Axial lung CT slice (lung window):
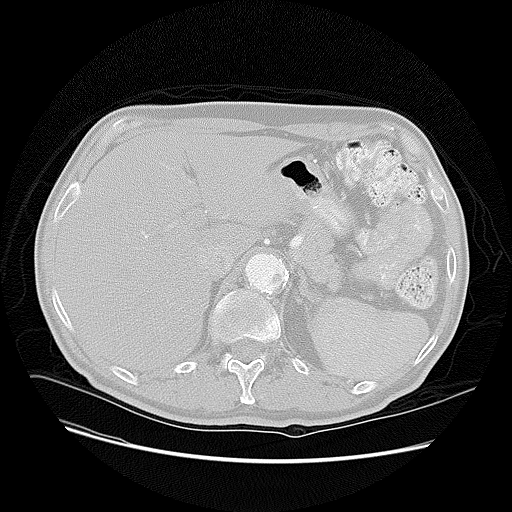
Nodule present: no